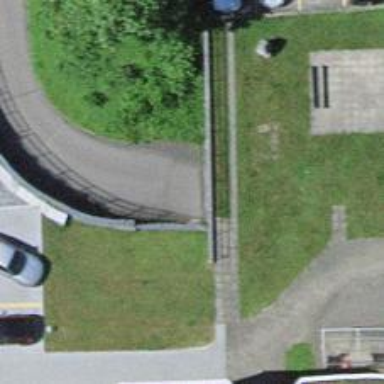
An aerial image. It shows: Parking entrance.